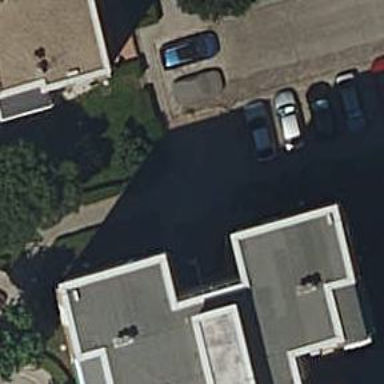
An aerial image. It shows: Sidewalk.